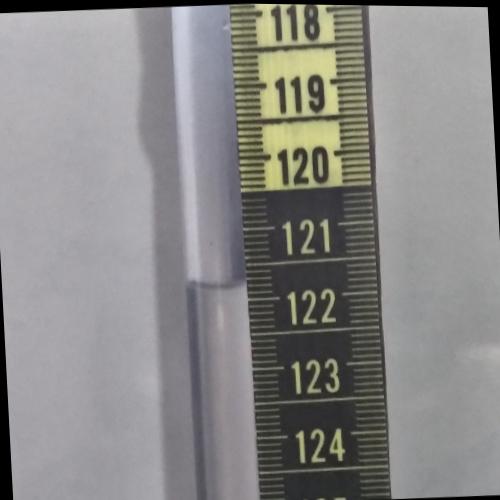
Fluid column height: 121.8 cm